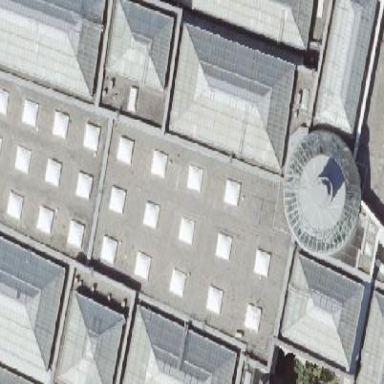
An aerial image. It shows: Grey building with hipped glass roof of light blue color.